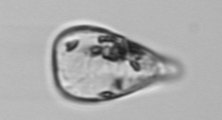
Label: Licmophora